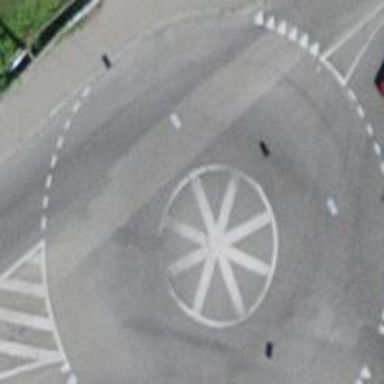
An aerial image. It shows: Mini roundabout on the road.